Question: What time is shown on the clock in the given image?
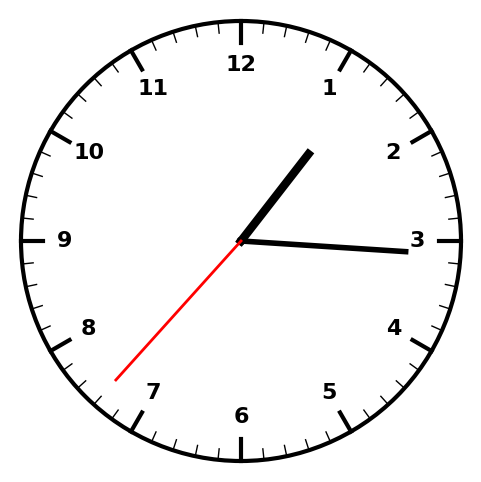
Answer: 01:15:37